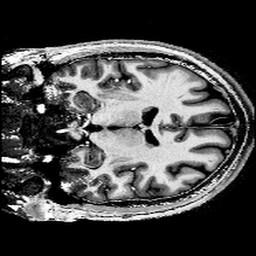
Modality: T1w
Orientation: coronal
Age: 31
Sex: male
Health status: healthy
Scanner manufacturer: siemens
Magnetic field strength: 9.4 T
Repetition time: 6 s
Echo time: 0.003 s